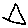
Label: triangle